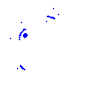
Particle: electron